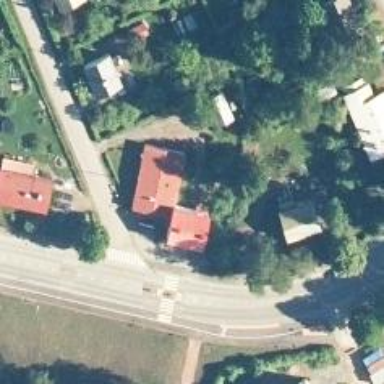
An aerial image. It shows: Asphalt cycleway.